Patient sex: M
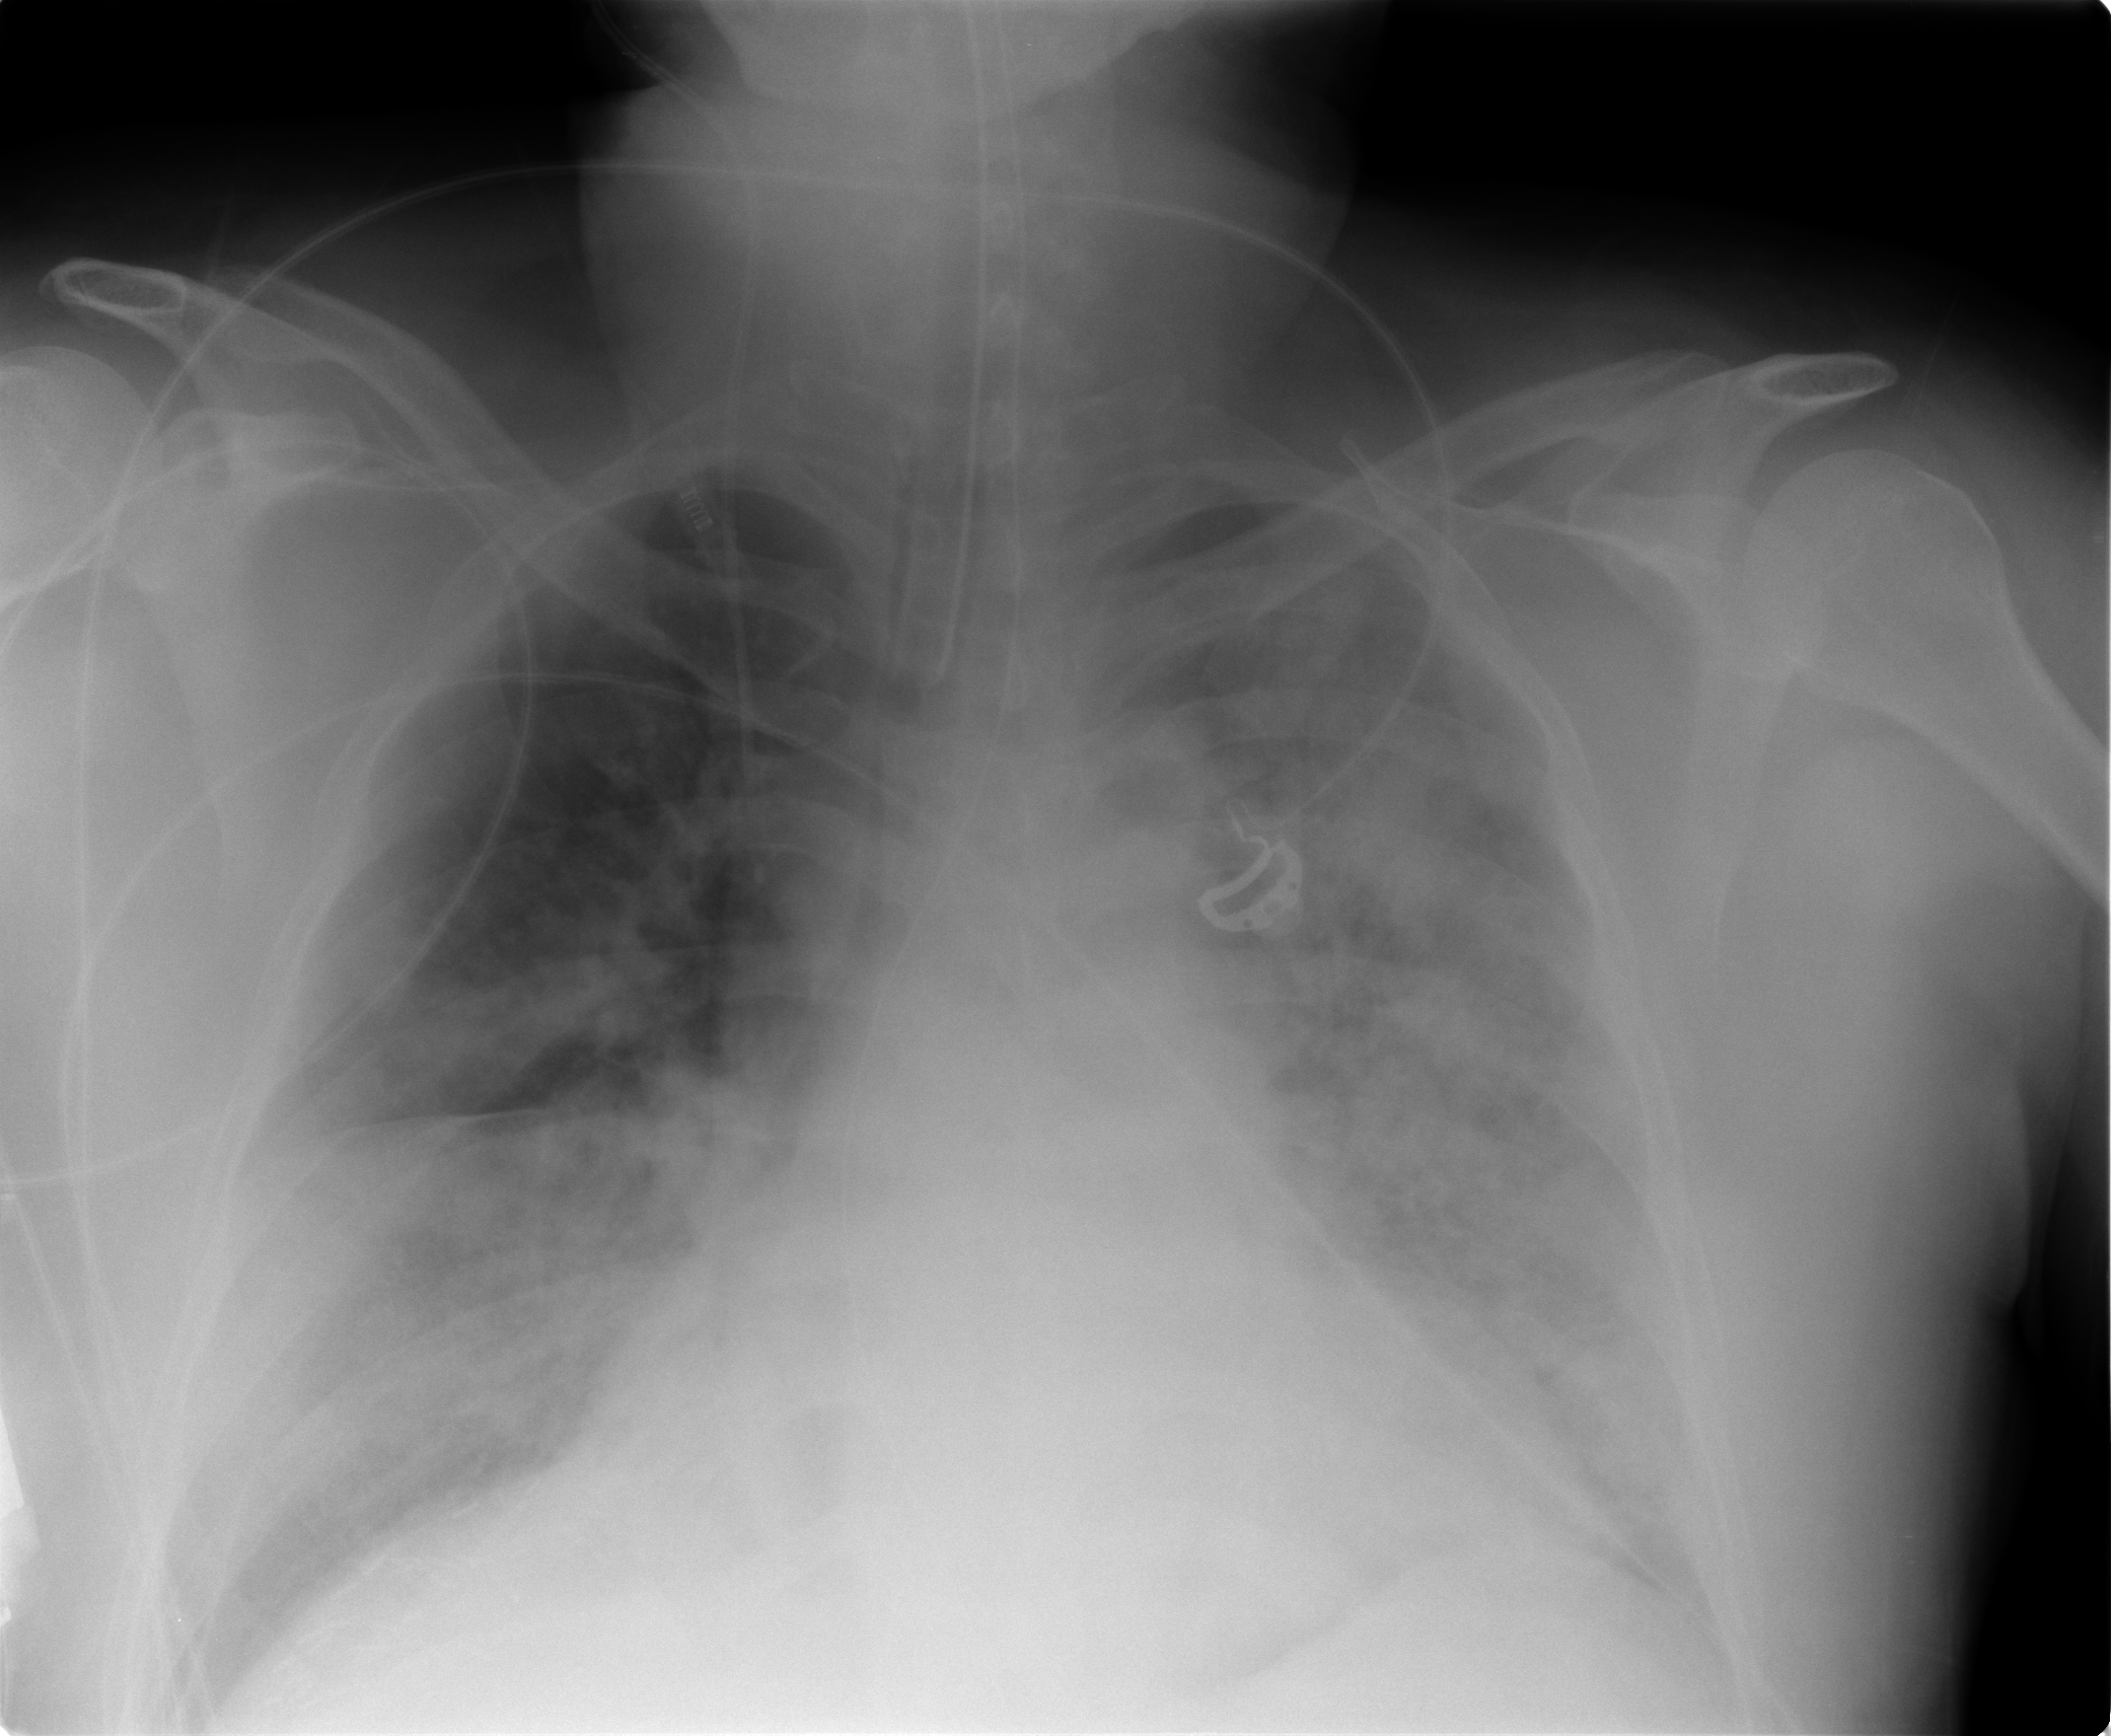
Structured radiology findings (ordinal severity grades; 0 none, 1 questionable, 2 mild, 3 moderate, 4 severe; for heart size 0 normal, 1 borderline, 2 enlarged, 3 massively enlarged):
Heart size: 2
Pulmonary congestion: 1
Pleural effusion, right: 0
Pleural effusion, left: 1
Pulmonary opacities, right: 3
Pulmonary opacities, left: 4
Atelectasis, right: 2
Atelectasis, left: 2